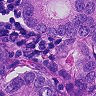
Metastatic tissue present: yes